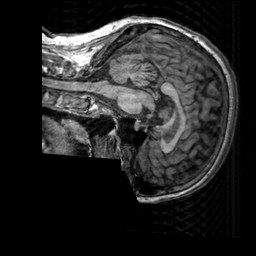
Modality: T1w
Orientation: sagittal
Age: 59
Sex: female
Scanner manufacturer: siemens
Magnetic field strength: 3 T
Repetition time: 2.3 s
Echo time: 0.00303 s